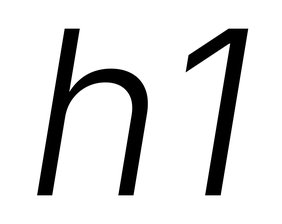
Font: Inter-Italic_Light_Italic